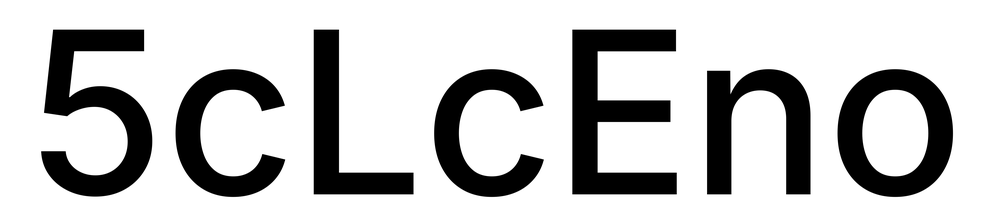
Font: Inter_Medium